Question: please help me solve the issue it's very important I have included the code of my index.js, routes.js, and db.js files I have even added an image of my error.
> index.js code
'''
const express = require('express');
const app = express();
const routes = require('./routes');
const path = require('path');
const fileUpload = require('express-fileupload');
const bodyParser = require('body-parser');
const session = require('express-session');
const auth = require('./routes/auth');
const {
con,
sessionStore
} = require('./config/db');
const fs = require('fs');
require('dotenv').config({
path: path.join(__dirname, '.env')
});
const port = process.env.PORT || 3000;
// parse application/json
app.use(bodyParser.json())
// parse application/x-www-form-urlencoded
app.use(bodyParser.urlencoded({
extended: false
}));
//static files
app.use(express.static('public'))
app.use('/css' , express.static(__dirname + 'public/css'))
app.use('/imgs' , express.static(__dirname + 'public/imgs'))
var sess = {
secret: 'keyboard cat',
store: sessionStore,
cookie: {
httpOnly: false,
},
resave: false,
saveUninitialized: false
}
app.use(session(sess));
app.use(fileUpload());
//set views
app.set('view engine' , 'ejs');
app.set('views', path.join(__dirname, 'views'))
app.use(require('connect-flash')());
app.use((req, res, next) => {
res.locals.messages = require('express-messages')(req, res);
next();
});
app.get('/', (req,res) =>{
res.render('index22')
})
app.get('/login', (req, res) => {
res.render('login');
});
let s;
const loginRequired = (req, res, next) => {
if (req.session.username) {
s = req.session;
next();
} else {
res.redirect('/auth/login');
}
}
app.get('/new', loginRequired, routes.new);//call for main index page
app.post('/new', loginRequired, routes.new);//call for signup post
app.get('/show', loginRequired, routes.show);
app.use('/auth', auth);
//Listening on port 3000
// app.listen(3000, () => {
// console.log("port 3000")
// })
app.listen(port, () => console.log('listening on http://${process.env.HOST}:${port}'));
'''
> routes.js code
'''
exports.new = function(req, res){
message = '';
if(req.method == "POST"){
const post = req.body;
const username= post.username;
const title= post.title;
const state= post.state;
const category= post.category;
const description= post.description;
if (!req.files)
return res.status(400).send('No files were uploaded.');
const file = req.files.uploaded_image;
const img_name=file.name;
if(file.mimetype == "image/jpeg" ||file.mimetype == "image/png"||file.mimetype == "image/gif" ){
file.mv('public/imgs/uploads/'+file.name, function(err) {
if (err)
return res.status(500).send(err);
const sql = "INSERT INTO 'nt_data'('username','title','state','category', 'img_name' ,'description') VALUES ('" + username + "','" + title + "','" + state + "','" + category + "','" + image + "','" + description + "')";
const query = con.query(sql, function(err, result) {
res.redirect('show/'+result.insertUsername);
});
});
} else {
message = "This format is not allowed , please upload file with '.png','.gif','.jpg'";
res.render('new.ejs',{message: message});
}
} else {
res.render('new');
}
};
exports.show = function(req, res){
const message = '';
const username = req.params.username;
const sql="SELECT * FROM 'nt_data' WHERE 'username'='"+username+"'";
con.query(sql, function(err, result){
if(result.length <= 0)
message = "show not found!";
res.render('show.ejs',{data:result, message: message});
});
};
'''
> db.js code
'''
const mysql = require('mysql');
const path = require('path');
const session = require('express-session');
const MySQLStore = require('express-mysql-session')(session);
require('dotenv').config({ path: path.join(__dirname, '../.env') });
// config for your database
const con = mysql.createConnection({
user: process.env.DB_USER,
password: process.env.DB_PASSWORD,
server: process.env.DB_HOST,
database: process.env.DB_NAME,
port: parseInt(process.env.DB_PORT)
});
var sessionStore = new MySQLStore({}/* session store options */, con);
// connect to your database
con.connect((err) => {
if (err) throw err;
console.log("Connected to database");
});
module.exports = { con, sessionStore };
'''
> picture of the error

please help me solve the issue it's very important I have included code of my index.js, routes.js and db.js files I have even added an an image of my error.
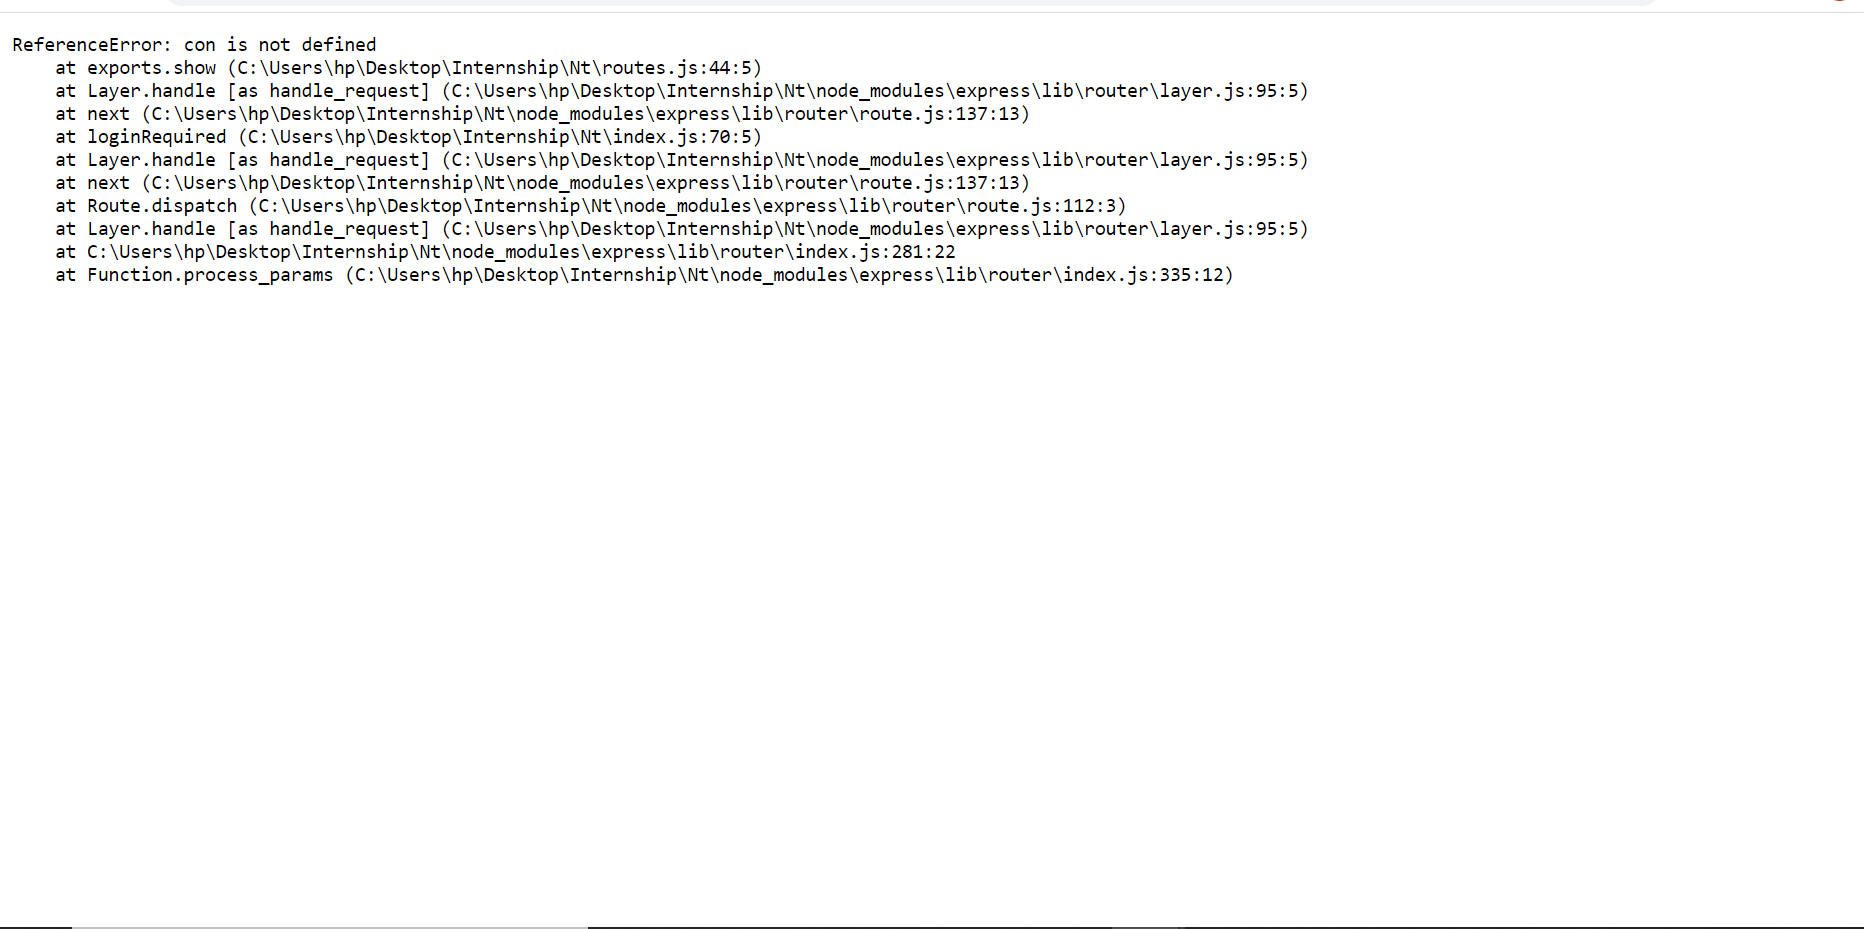
Answer: Try defining 'con' in your routes.js file:
'''
const {
con,
sessionStore
} = require('./config/db');
exports.new = function(req, res){
message = '';
if(req.method == "POST"){
const post = req.body;
// Rest of the code...
'''